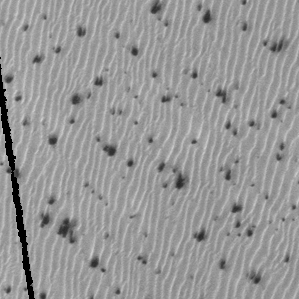
Label: frost